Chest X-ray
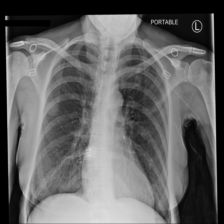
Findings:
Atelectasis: negative
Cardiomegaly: negative
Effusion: negative
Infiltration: negative
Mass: negative
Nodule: negative
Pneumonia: negative
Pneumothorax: negative
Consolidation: negative
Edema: negative
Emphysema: negative
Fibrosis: negative
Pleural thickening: negative
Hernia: negative